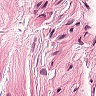
Metastatic tissue present: no